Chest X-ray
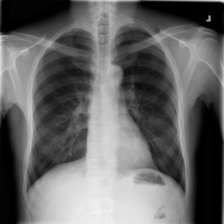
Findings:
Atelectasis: negative
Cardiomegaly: negative
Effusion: negative
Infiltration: negative
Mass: negative
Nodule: negative
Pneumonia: negative
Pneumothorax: negative
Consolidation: negative
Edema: negative
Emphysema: negative
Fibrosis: negative
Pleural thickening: negative
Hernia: negative